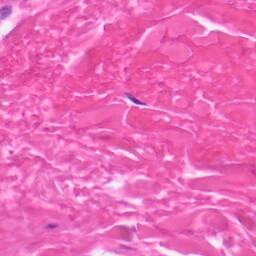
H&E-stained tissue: Skin